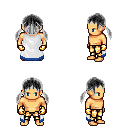
a pixel art fantasy rpg character, male body template, human, tanned skin, white trimmed cape, gold greaves, gray twin-tailed hairstyle, gold gloves, four views (front, back, left, right), 2x2 character sprite sheet, small pixel art, hard edges, no anti-aliasing